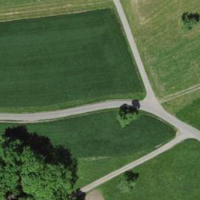
EUNIS habitat code: 52
Species observed at this site:
Chelidonium majus